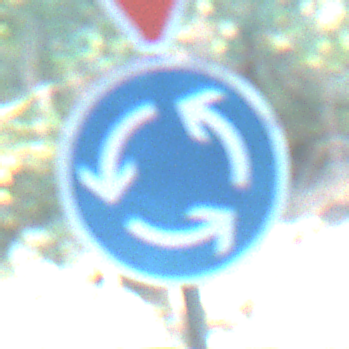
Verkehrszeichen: Kreisverkehr
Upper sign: VorfahrtGewaehren
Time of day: MorningAfternoon
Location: Outdoor (Nature)
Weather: Clear
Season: NotSpecified
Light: Natural